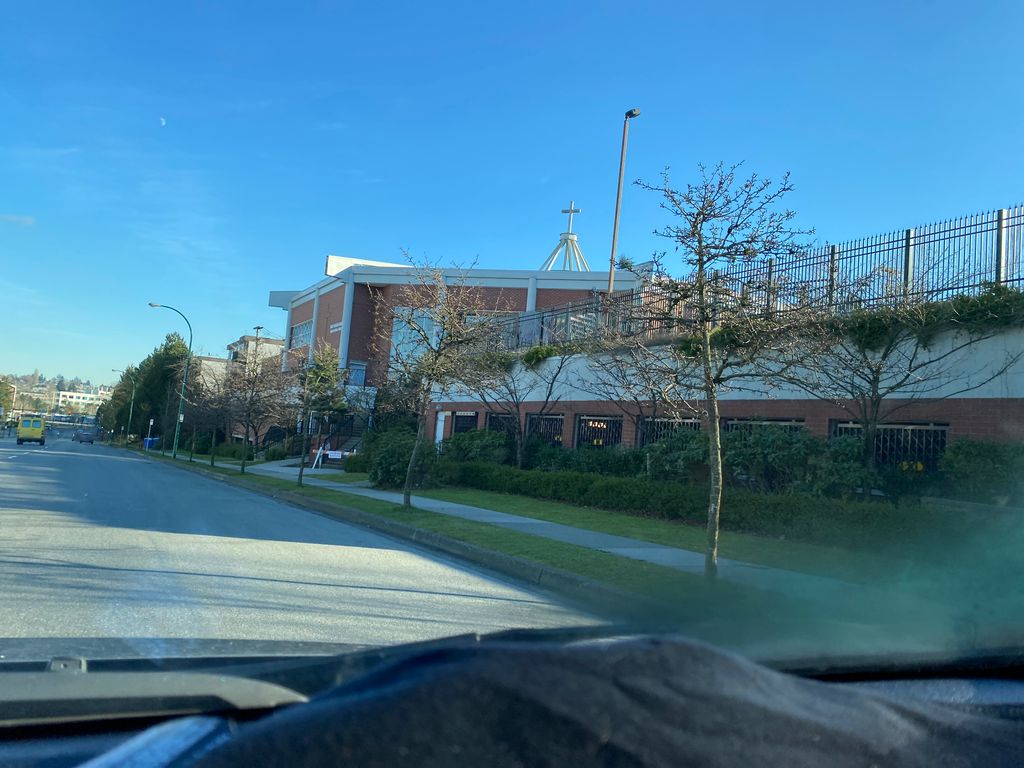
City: vancouver